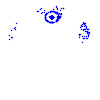
Particle: pion